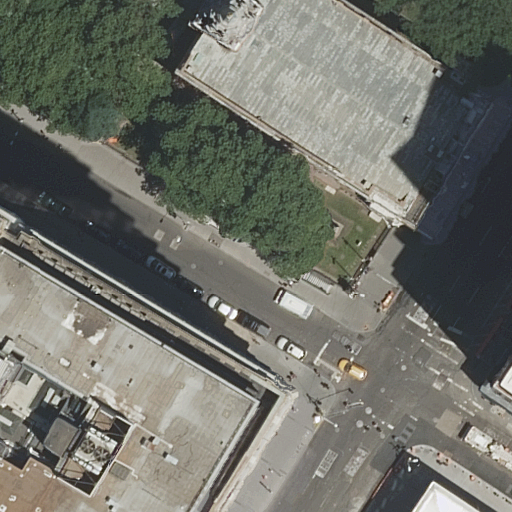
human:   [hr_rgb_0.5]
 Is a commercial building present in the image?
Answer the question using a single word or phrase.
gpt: no

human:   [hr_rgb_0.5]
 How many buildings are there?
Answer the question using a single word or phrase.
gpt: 4

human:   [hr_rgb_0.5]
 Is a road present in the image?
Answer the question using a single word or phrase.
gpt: yes

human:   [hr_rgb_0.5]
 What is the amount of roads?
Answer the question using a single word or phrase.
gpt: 8

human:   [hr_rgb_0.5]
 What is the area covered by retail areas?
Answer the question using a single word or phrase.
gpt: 0m2

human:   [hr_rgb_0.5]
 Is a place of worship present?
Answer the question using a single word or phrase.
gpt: yes

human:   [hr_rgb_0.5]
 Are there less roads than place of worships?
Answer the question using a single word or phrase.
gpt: no

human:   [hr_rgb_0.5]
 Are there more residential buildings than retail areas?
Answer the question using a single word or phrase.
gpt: yes

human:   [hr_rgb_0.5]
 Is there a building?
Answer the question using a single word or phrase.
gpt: yes

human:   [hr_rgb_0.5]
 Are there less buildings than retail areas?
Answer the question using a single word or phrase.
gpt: no

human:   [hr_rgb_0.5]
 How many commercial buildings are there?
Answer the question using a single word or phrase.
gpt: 0

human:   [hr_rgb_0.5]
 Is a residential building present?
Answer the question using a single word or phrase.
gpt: yes

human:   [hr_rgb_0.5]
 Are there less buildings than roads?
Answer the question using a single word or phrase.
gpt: yes

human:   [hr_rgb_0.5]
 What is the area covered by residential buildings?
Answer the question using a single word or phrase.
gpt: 7648m2

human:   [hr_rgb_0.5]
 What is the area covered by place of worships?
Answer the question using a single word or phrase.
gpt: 1505m2

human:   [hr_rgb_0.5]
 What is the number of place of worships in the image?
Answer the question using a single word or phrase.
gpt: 1

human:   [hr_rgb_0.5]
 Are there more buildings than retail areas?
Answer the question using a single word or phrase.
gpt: yes

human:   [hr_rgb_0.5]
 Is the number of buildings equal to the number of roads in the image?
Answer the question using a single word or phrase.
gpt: no

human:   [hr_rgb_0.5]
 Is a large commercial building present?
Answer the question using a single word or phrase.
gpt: no

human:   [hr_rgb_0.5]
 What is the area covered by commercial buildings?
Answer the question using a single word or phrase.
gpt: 0m2

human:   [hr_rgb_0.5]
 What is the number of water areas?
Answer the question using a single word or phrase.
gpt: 0

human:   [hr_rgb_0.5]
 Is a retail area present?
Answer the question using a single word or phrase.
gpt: yes

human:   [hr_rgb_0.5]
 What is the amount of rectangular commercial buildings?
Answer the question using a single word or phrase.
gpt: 0

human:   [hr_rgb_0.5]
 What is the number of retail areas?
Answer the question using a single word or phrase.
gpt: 1

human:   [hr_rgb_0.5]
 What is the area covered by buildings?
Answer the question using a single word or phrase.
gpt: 9154m2

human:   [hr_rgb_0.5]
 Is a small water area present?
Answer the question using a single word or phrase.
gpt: no

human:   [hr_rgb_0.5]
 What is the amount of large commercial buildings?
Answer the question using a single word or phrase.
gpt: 0

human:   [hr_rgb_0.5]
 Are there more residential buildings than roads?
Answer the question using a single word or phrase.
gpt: no

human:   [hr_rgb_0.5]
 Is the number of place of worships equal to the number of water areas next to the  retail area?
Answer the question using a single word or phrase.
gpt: no

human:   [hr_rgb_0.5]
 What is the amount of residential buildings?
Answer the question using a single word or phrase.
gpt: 3

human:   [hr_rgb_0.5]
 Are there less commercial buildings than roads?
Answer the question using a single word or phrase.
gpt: yes

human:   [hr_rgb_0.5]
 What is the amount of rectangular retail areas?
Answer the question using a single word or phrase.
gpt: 1

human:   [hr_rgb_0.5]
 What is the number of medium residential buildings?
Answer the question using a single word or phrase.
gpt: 0

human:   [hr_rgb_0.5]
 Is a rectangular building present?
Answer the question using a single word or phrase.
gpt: yes

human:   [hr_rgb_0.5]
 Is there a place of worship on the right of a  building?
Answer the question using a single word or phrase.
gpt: yes

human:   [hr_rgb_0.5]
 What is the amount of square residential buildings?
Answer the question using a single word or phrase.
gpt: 0

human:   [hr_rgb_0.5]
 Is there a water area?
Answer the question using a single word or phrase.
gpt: no

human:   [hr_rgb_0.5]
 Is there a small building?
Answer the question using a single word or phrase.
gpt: no

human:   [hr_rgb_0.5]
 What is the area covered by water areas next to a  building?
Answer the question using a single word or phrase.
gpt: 0m2

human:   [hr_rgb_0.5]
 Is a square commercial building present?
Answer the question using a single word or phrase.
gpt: no

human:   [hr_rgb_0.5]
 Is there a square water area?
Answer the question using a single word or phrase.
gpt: no

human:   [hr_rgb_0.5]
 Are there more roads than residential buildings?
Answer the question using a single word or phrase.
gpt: yes

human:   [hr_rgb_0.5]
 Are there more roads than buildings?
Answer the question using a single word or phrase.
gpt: yes

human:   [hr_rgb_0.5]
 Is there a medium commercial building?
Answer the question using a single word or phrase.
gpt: no

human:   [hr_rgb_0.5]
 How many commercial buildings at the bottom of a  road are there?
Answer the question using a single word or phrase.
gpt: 0

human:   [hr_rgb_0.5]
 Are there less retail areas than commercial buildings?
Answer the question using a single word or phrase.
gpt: no

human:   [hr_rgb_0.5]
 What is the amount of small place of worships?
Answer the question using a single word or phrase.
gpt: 0

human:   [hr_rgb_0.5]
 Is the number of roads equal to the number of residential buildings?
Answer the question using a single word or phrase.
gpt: no

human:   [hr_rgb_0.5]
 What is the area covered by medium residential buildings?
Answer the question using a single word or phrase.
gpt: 0m2

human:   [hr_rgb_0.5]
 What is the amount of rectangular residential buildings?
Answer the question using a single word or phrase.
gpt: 2

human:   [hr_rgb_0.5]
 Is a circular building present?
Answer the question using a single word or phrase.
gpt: no

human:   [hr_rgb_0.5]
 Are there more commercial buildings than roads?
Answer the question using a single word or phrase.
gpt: no

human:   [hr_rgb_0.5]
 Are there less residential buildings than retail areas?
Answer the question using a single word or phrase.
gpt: no

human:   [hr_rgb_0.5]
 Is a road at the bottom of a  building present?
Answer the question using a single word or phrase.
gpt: yes

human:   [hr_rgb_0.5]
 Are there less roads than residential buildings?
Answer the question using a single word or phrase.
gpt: no

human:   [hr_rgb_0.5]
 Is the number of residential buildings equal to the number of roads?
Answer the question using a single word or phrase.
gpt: no

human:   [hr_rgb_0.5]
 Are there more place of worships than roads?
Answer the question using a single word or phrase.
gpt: no

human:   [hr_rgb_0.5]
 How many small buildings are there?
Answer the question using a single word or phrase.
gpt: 0

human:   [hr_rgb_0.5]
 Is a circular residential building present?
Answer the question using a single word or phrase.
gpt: no

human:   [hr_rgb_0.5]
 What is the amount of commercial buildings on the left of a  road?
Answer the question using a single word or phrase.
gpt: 0

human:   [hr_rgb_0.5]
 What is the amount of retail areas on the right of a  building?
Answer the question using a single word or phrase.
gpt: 0

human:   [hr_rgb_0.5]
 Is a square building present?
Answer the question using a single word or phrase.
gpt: no

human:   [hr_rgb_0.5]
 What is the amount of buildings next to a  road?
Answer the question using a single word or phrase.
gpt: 4

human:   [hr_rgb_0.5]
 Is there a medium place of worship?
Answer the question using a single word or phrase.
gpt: no